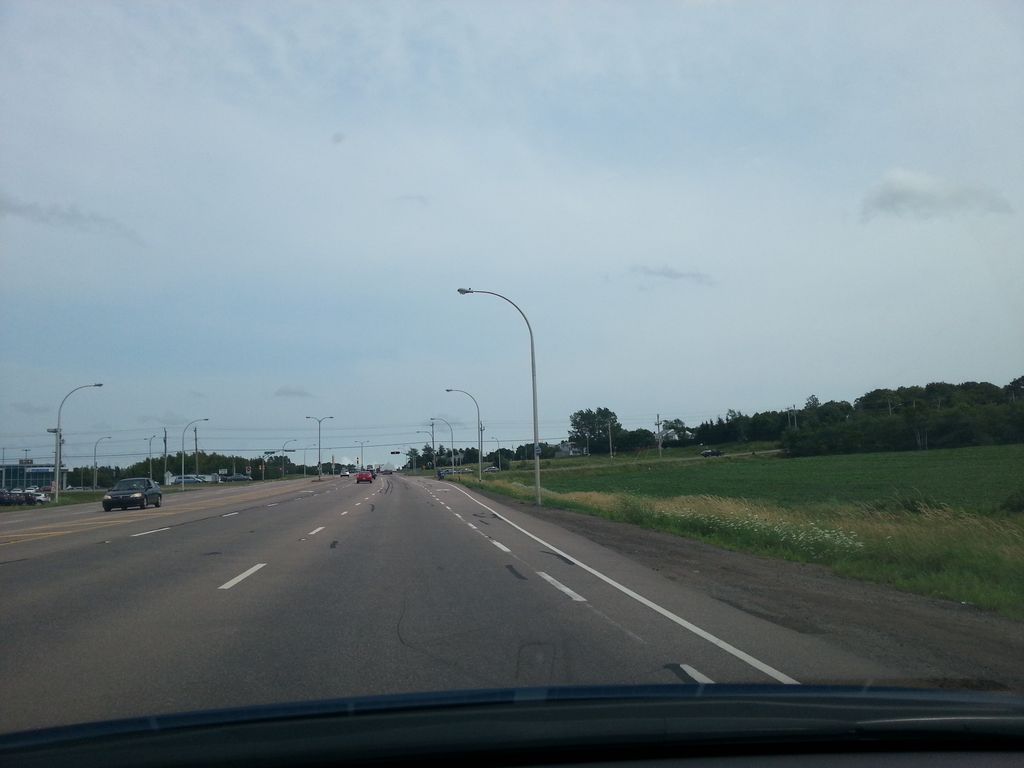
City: charlottetown